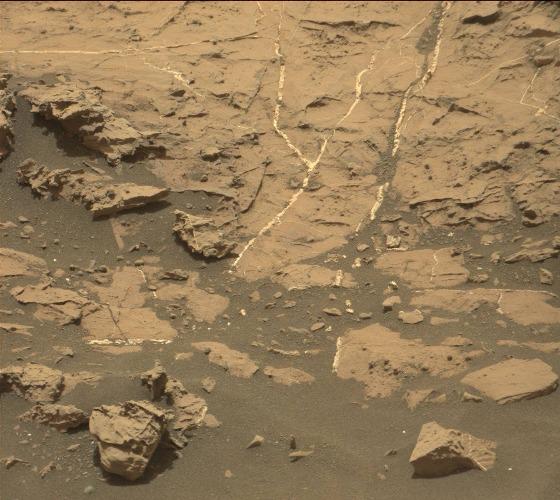
Terrain classes present: Bedrock, Gravel / Sand / Soil, Rock, Shadow